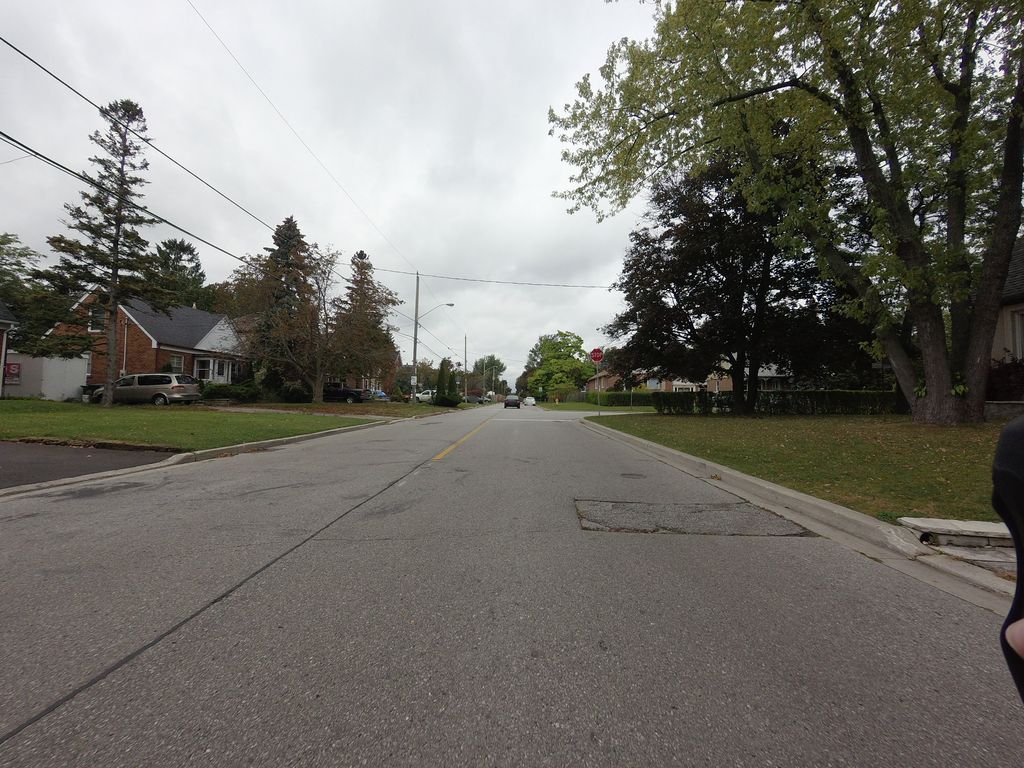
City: toronto